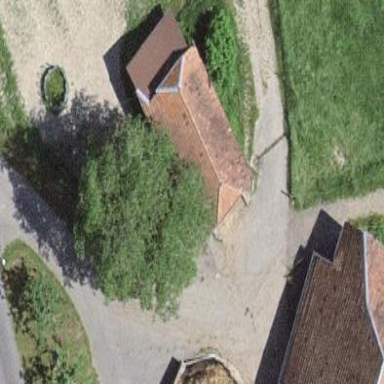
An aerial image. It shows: Farm auxiliary building.